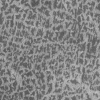
Atmospheric dust classification: not_dusty